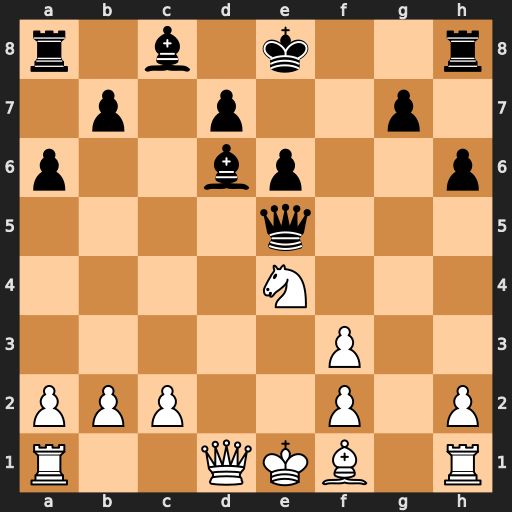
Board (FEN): r1b1k2r/1p1p2p1/p2bp2p/4q3/4N3/5P2/PPP2P1P/R2QKB1R
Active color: w
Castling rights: KQkq
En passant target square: -
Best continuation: Qxd6 Qxd6 Nxd6+